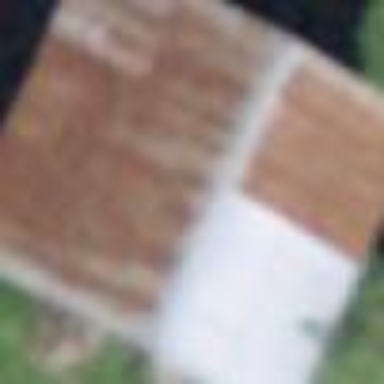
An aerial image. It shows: Barn.